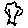
Label: tree